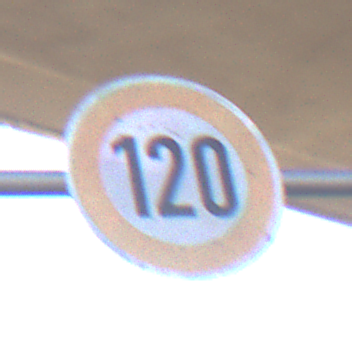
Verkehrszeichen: Geschwindigkeit120
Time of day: Midday
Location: Roofed (Underpass)
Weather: Clear
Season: NotSpecified
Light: Natural